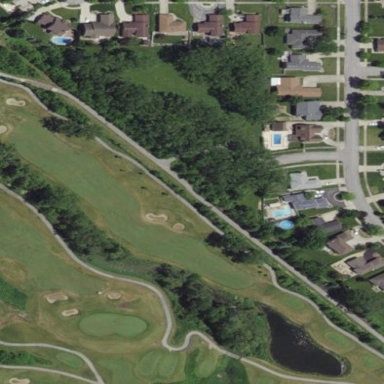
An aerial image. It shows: Water hazard on golf course.